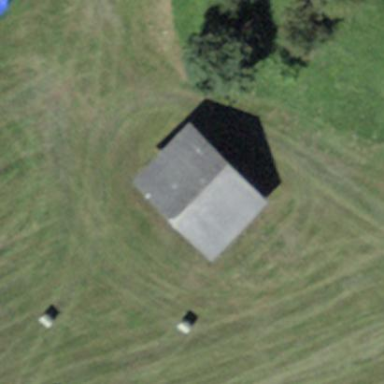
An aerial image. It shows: Rural barn.